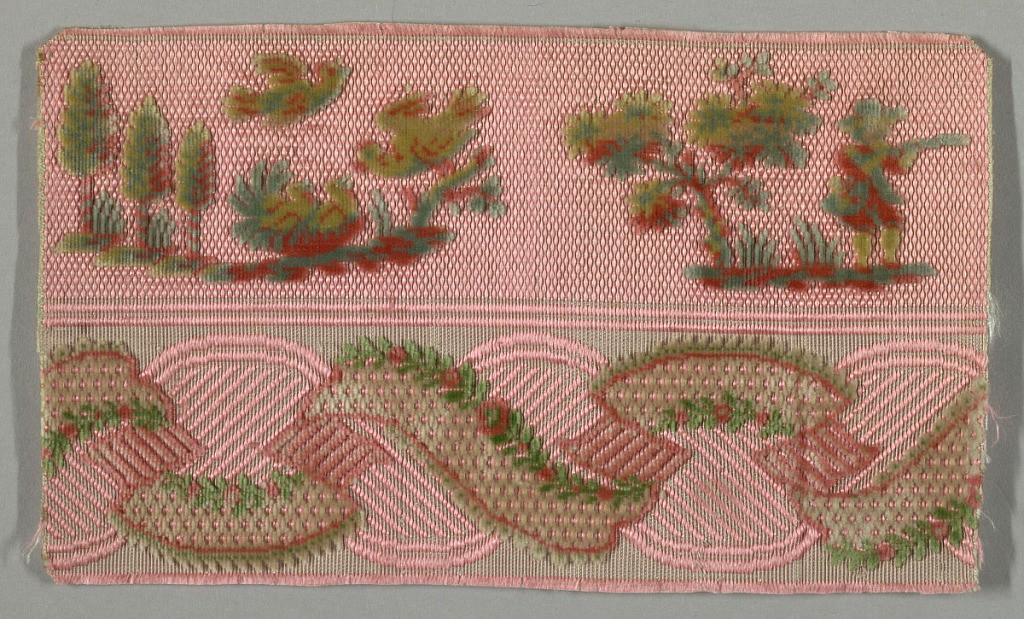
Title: Fragment
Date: late 18th century
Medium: silk Technique: cut and uncut supplementary warp pile (velvet) in a twill foundation
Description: Fragment of "velours miniatures" divided in half with the top section showing vignettes of trees, birds and a single hunter with a gun. The bottom section has an entwined ribbon garland decorated with sprigs. Fragment is mainly pink with red, blue and greyish-green.